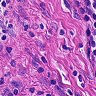
Metastatic tissue present: no